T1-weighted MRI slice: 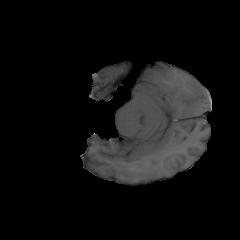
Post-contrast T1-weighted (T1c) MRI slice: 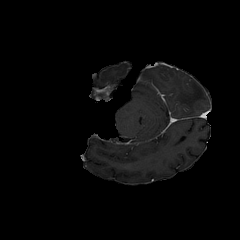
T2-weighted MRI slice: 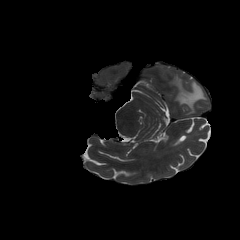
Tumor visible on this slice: yes